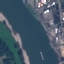
Land use / land cover class: River